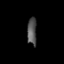
Tissue: lung
Cell type: Endothelial cells
Senescence score: 0.6161
Nuclear area (px): 250
Mean DAPI intensity: 84.216